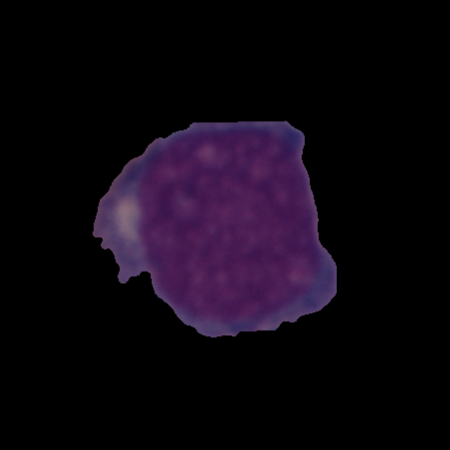
Label: cancer